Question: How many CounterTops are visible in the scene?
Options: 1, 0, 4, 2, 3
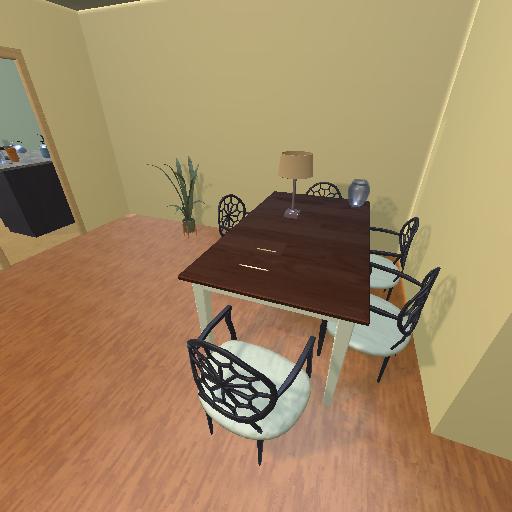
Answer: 1